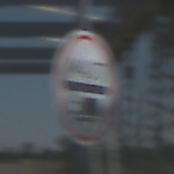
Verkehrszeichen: Mautpflicht
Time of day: MorningAfternoon
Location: Outdoor (Special)
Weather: Clear
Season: NotSpecified
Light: Natural